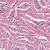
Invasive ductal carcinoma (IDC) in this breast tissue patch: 1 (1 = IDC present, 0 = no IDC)